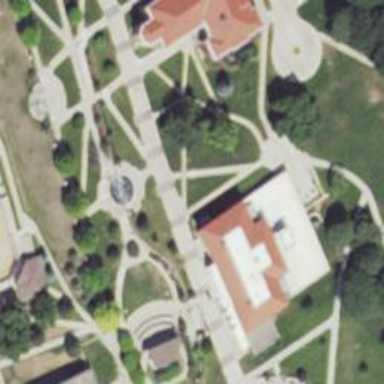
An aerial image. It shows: College building.